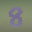
Label: 8